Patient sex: F
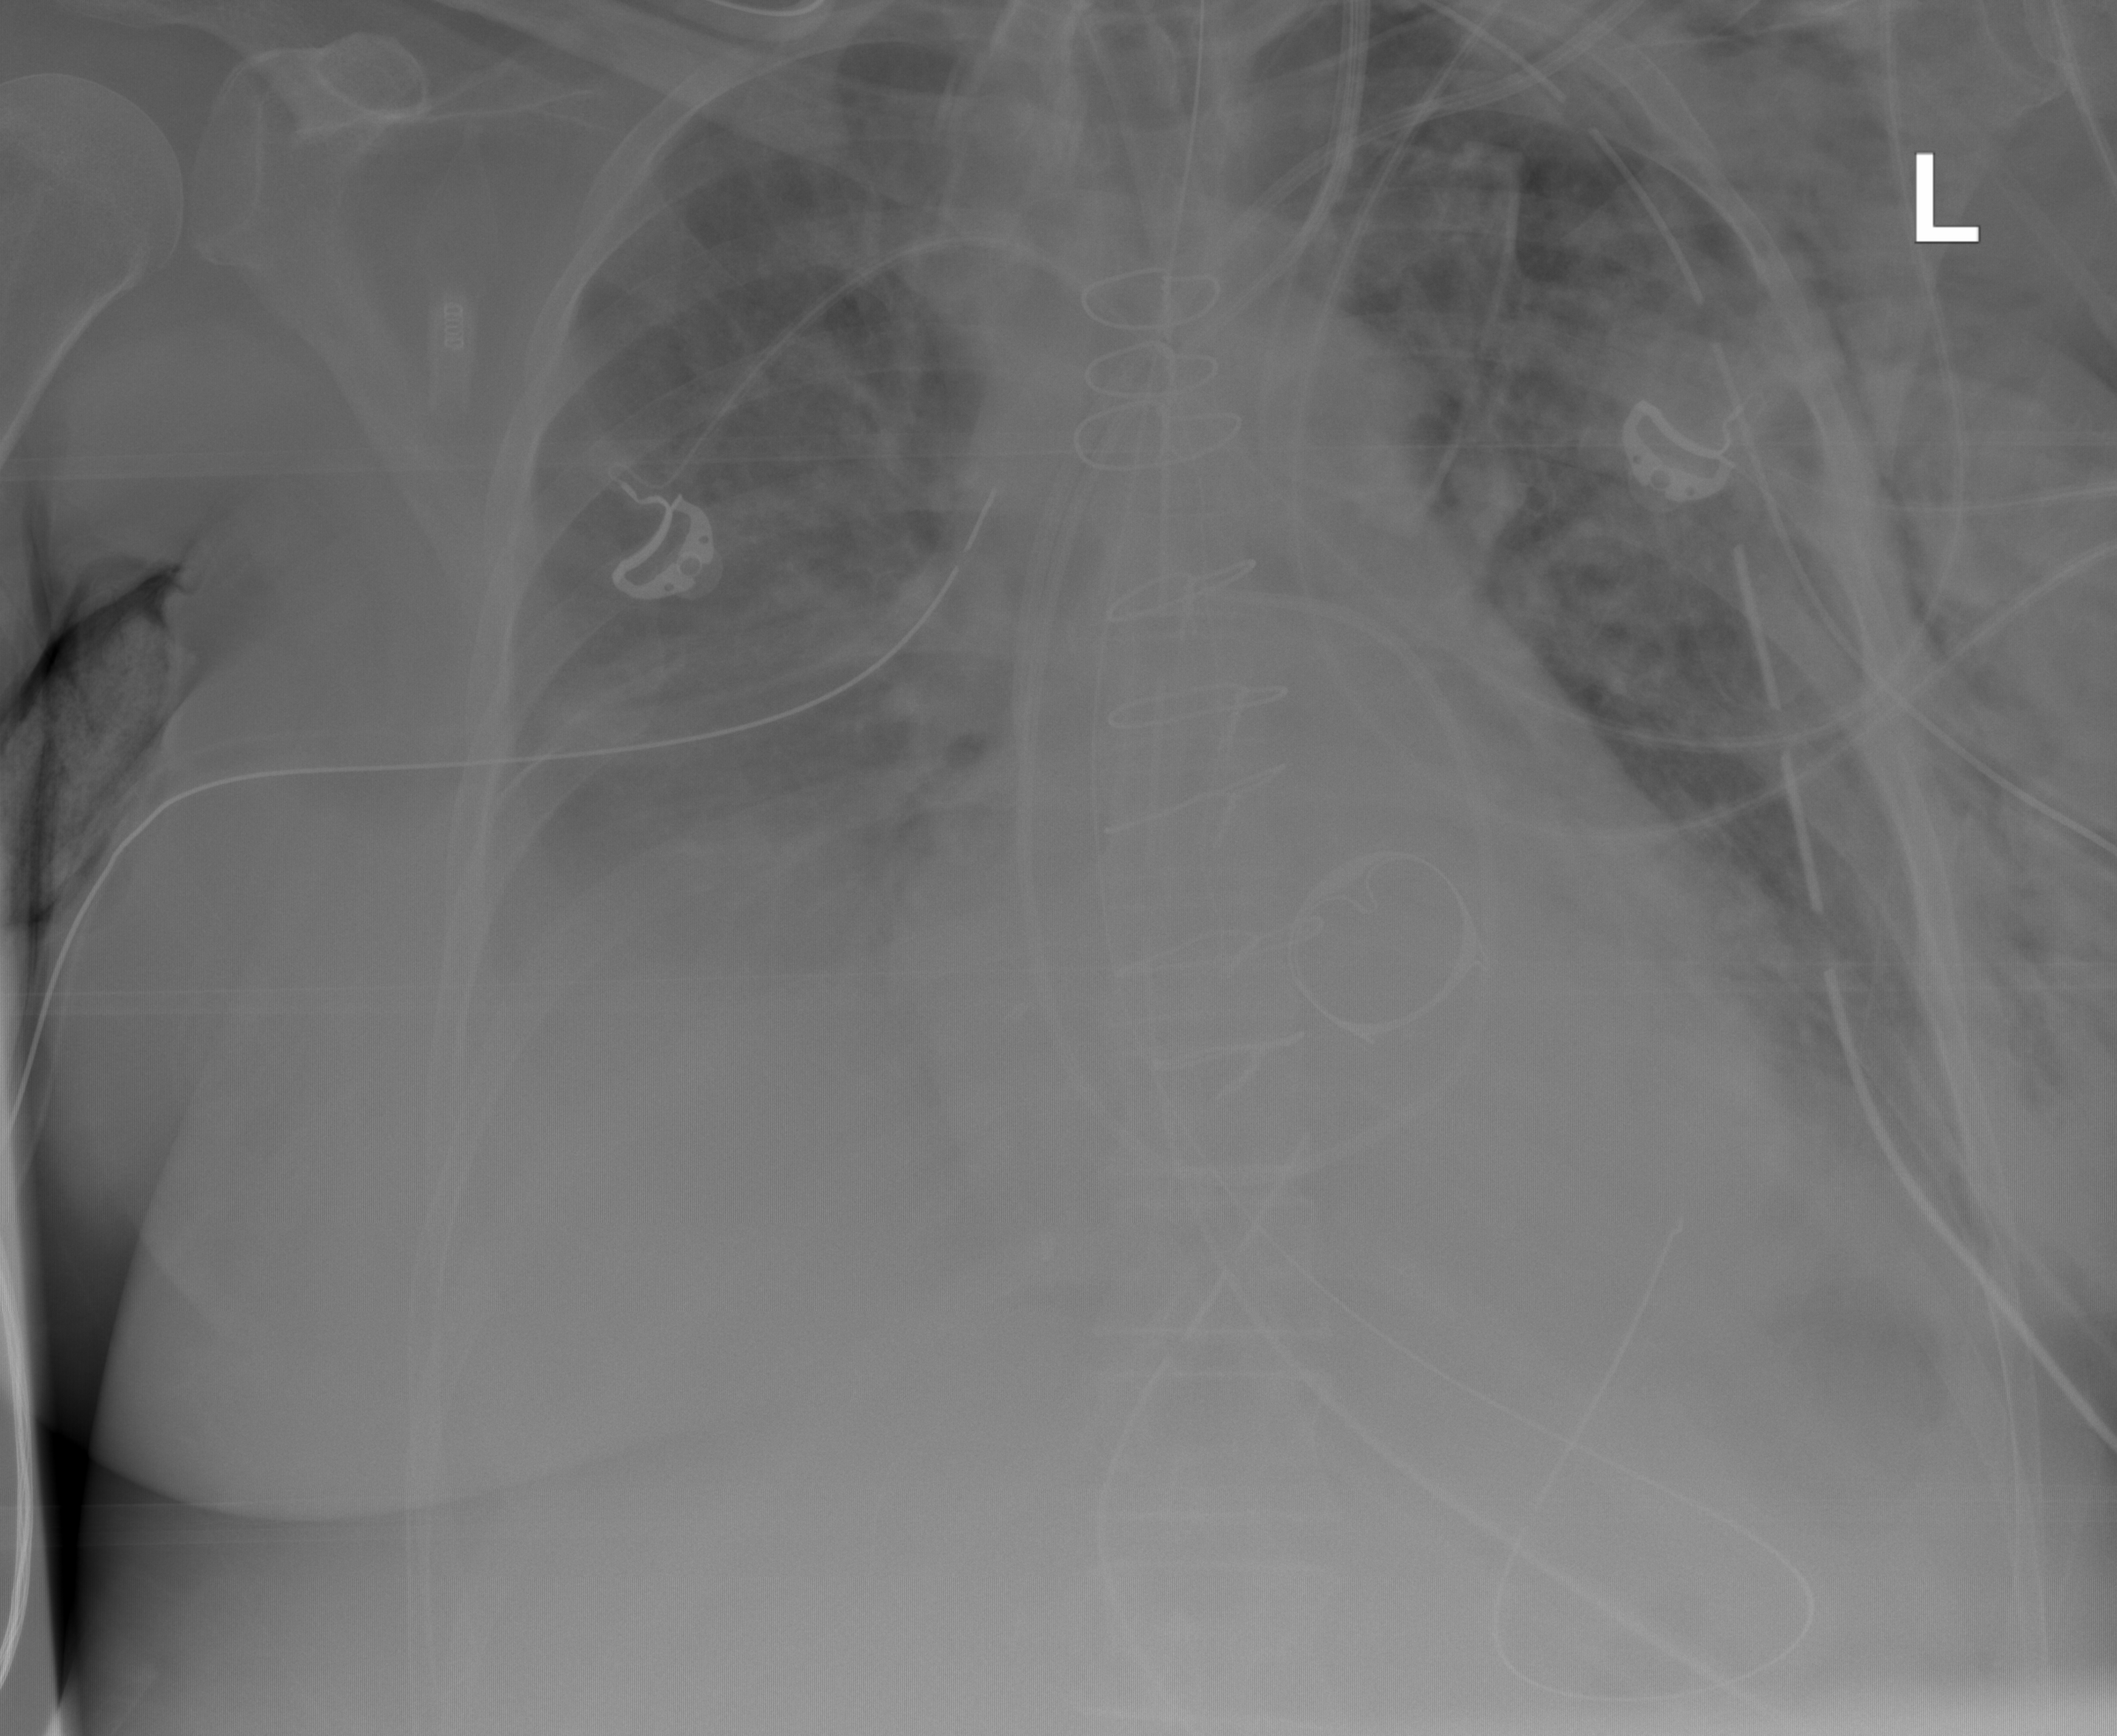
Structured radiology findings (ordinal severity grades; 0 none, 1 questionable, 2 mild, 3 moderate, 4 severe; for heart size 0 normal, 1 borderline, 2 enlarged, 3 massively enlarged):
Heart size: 2
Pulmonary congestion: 0
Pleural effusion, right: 3
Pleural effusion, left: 2
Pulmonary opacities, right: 0
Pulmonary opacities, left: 2
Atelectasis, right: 0
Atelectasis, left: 0